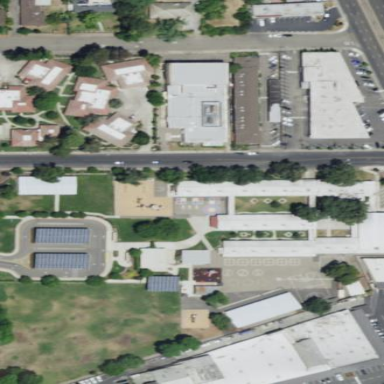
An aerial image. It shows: School.